【题型】填空题　【知识点】立体几何　【难度】medium
如果一条直线与一个平面垂直，那么称此直线与平面构成一个“正交线面对”；在正方体中，由两个顶点确定的直线与由顶点确定的平面构成的“正交线面对”的个数为\underline{\quad\quad}。

\vspace{1em}
【解答】
10. 44
【分析】
根据题中定义“正交线面对”的含义，找出正方体中“正交线面对”的组数，即可得出结果。

【详解】
如果一条直线与一个平面垂直，那么，这一组直线与平面就构成一个“正交线面对”。如下图所示：

    \textcircled{1} 对于正方体的每一条棱，都有2个侧面构成“正交线面对”，这样的“正交线面对”有$12 \times 2 = 24$个；

    \textcircled{2} 对于正方体的每一条面对角线（如$A_1C_1$，则$A_1C_1 \perp$平面$BB_1D_1D$），下面简单证明$A_1C_1 \perp$平面$BB_1D_1D$，因为$BB_1 \perp$平面$A_1B_1C_1D_1$，$A_1C_1 \subset$平面$A_1B_1C_1D_1$，所以$BB_1 \perp A_1C_1$，又因为$A_1C_1 \perp B_1D_1$，且$BB_1,B_1D_1 \subset$平面$BB_1D_1D$，$BB_1 \cap B_1D_1 = B_1$，所以$A_1C_1 \perp$平面$BB_1D_1D$。每一条面对角线均有一个对角面构成“正交线面对”，这样的“正交线面对”有$12 \times 1 = 12$个。

    \textcircled{3} 对于正方体的每一条体对角线，（如$AC_1$，则$AC_1 \perp$平面$B_1CD_1$），由$CC_1 \perp$平面$A_1B_1C_1D_1$，$B_1D_1 \subset$平面$A_1B_1C_1D_1$，则$B_1D_1 \perp CC_1$，而$B_1D_1 \perp A_1C_1$，又$A_1C_1 \cap CC_1 = C_1$，于是$B_1D_1 \perp$平面$ACC_1A_1$，而$AC_1 \subset$平面$ACC_1A_1$，因此$AC_1 \perp B_1D_1$，同理$AC_1 \perp B_1C$，又$B_1C \cap B_1D_1 = B_1$，故$AC_1 \perp$平面$B_1CD_1$，每一条体对角线都有两个面构成“正交线面对”，共有$4 \times 2 = 8$个。

综上所述，正方体中的“正交线面对”共有44个。故答案为：44。

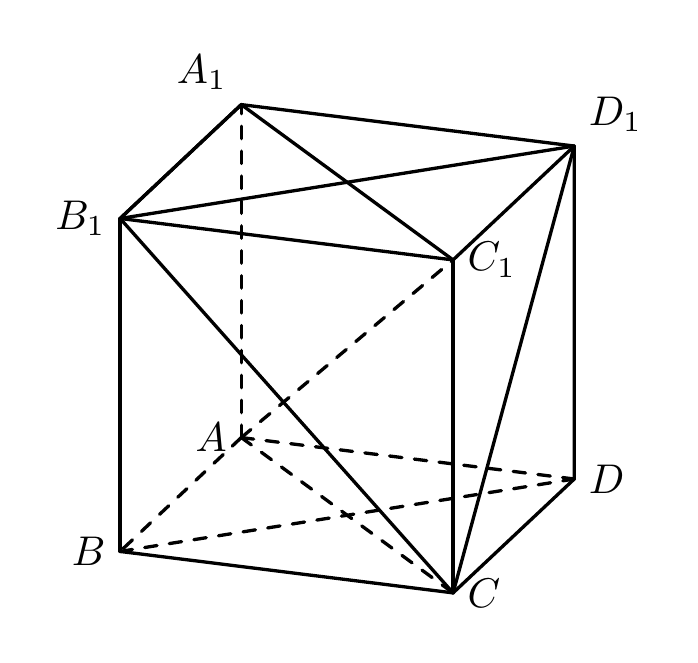